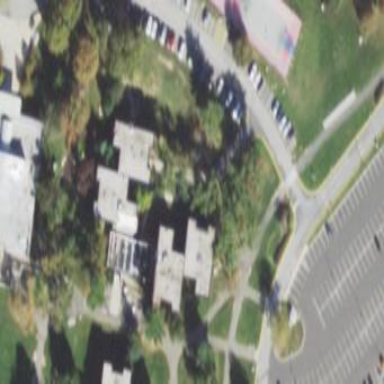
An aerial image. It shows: Dormitory building.